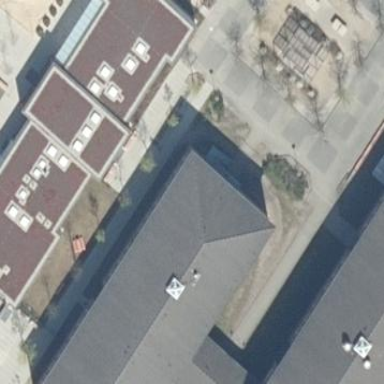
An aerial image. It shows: Public building.